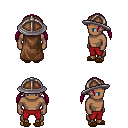
a pixel art fantasy rpg character, male body template, human, dark skin, brown cape, red pants, pink twin-tailed hairstyle, chain helm, brown slippers, four views (front, back, left, right), 2x2 character sprite sheet, small pixel art, hard edges, no anti-aliasing